Question: What is the result of this measurement?
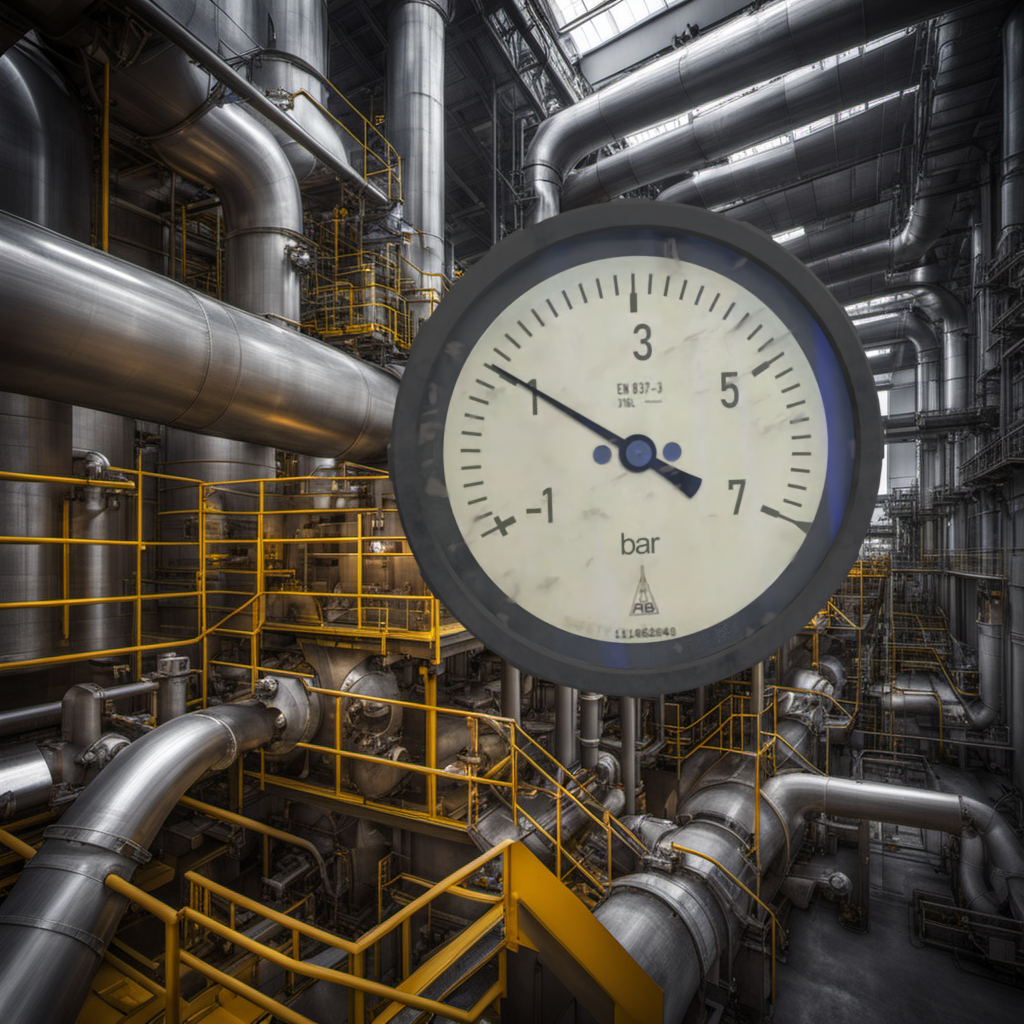
Answer: The result is 1.06
Question: What is the reading range of this measurement?
Answer: The range is from -1 to 7
Question: What is the minimum and maximum value range of this measurement?
Answer: The minimum value is -1 and the maximum value is 7